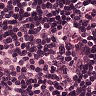
Metastatic tissue present: no